Question: In my database I have the following table:
'''
Category: {[Name: VarChar, TopCategory: VarChar]}
'''
The Table has the following contents:

Now I need to get all names from all subcategories of the category 'Computer Science' using the 'with-clause' in a recursive statement.
This has to be done using SQL, no PHP or other programming language.
All subcategories means not only the direct decendants but also in this case 'C++' and 'Java'
How do I do this?
What I do have so far:
'''
SELECT name FROM category WHERE (topcategory = 'Computer Science')
'''
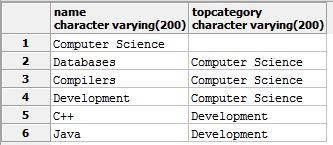
Answer: Here we go:
'''
WITH RECURSIVE cte_t1 (name, topcategory, Level)
AS
(
SELECT name, topcategory, 0 AS Level
FROM Category
WHERE topcategory = N'ComputerScience'
UNION ALL
SELECT t1.name, t1.topcategory, Level + 1
FROM Category t1, cte_t1 ctet1
WHERE ctet1.name= t1.topcategory
)
SELECT Level, topcategory, name
FROM cte_t1
'''